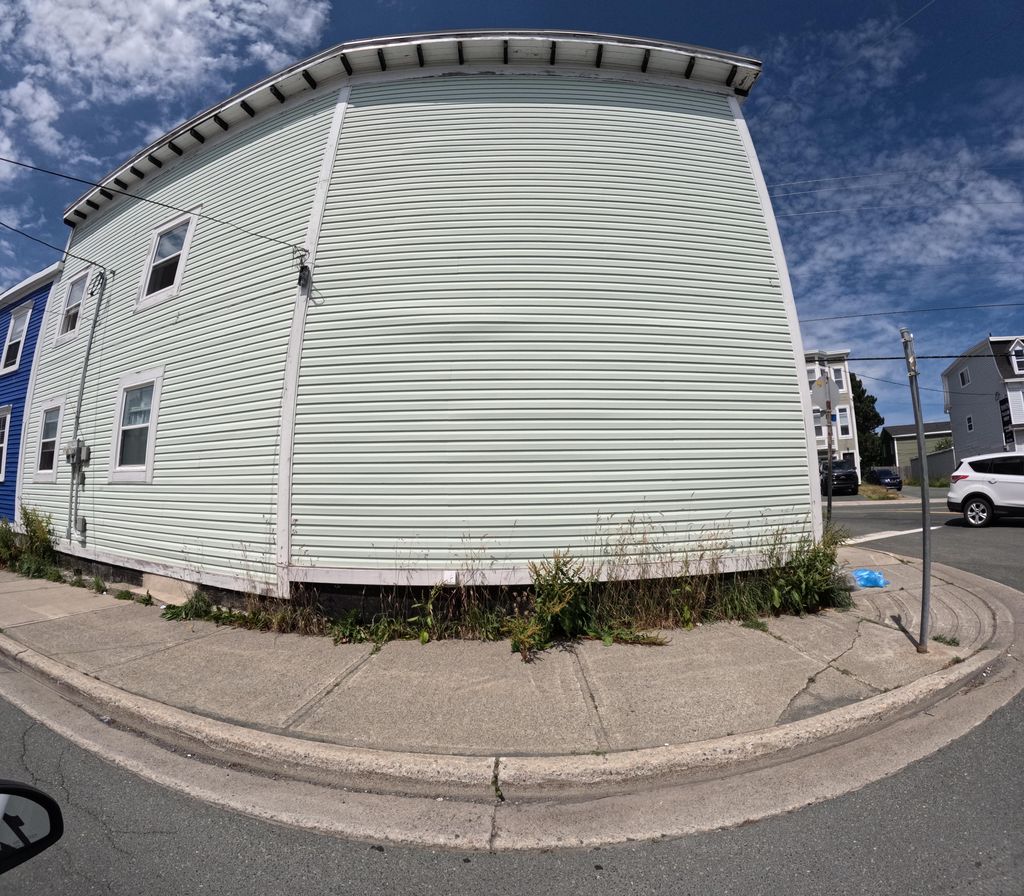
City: st_johns